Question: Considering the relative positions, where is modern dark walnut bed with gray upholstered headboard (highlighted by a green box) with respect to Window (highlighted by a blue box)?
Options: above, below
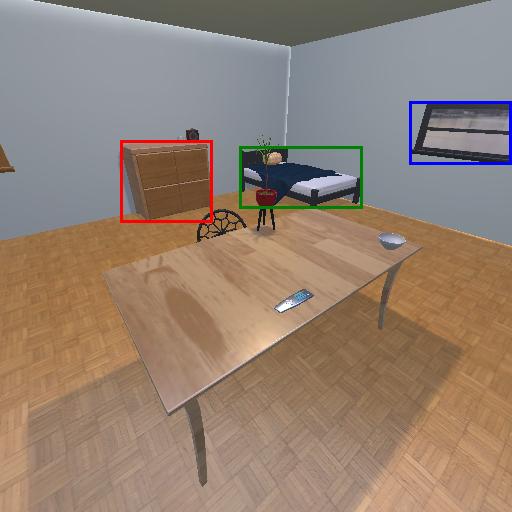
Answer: above